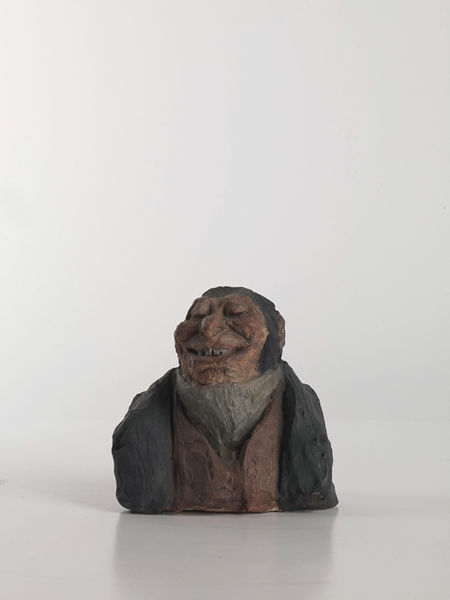
Titel: Graf Auguste-Hilarion de Kératry
Künstler: Honoré Daumier
Standort: Karlsruhe
Institution: Staatliche Kunsthalle Karlsruhe
Schlagwörter: blau, dunkel, kopf, mann, schatten, umhang, weiß, grob, braun, brust, bunt, grau, haar, hell, holz, mund, nase, ohr, schwarz, stirn, rot, schal, tuch, alt, anzug, bart, hemd, jacke, augen, falten, gesicht, kragen, mensch, bildnis, hals, halskrause, herr, portrait, porträt, boden, auge, figur, haare, mantel, augenbrauen, brustbild, frontal, kinn, lippe, lippen, ohren, rosa, schulter, affe, keramik, skulptur, statue, ton, lächeln, farbig, wangen, man, backen, lehm, abstrakt, farbe, klein, material, romantik, frack, karikatur, dick, falte, büste, glatze, halstuch, dunkelrot, mimik, plastik, wange, oberkörper, sakko, weste, geschlossen, lider, bauer, bemalt, foto, fotografie, fett, bad, lachen, offen, blind, denken, spanisch, torso, traum, ironie, satire, hässlich, koloriert, koteletten, entwurf, augenlider, lustig, portrai, kotletten, geschlossene augen, daumier, dicker mann, grinsen, honore daumier, schnitzerei, zähne, grimasse, männlich, wesen, rollkragen, bozzetto, zwerg, braune, trinker, freundlich, breit, gefasst, gips, fotographie, träumen, pullover, lacht, bozetto, geschnitzt, installation, wertvoll, grotesk, kapuze, fratze, zahn, bildhauer, selbstgefällig, verzerrt, terrakotta, jude, verschmitzt, gnom, lachend, zufrieden, sacko, zahnlücke, riese, knollnase, tonfigur, holzschnitzerei, farbig gefasst, jurist, bard, troll, klotz, knete, karikiert, lachfalten, kein bild, bun, geöffneter mund, kotteletten, hängebacken, wicht, augen geschlossen, portraitbüste, pappmache, knollennase, porträtbüste, muind, kop, verschlagen, häme, entfremdet, halbbüste, 1900, zu, riot, horz, zächne, nmund, koteltten, affenmensc, torseo, vest, schaltuch, mensch-affe, halbtorso, portràt, grinsgesicht, #nase, ssakko, mimikstudie, schleft, hamsterbacken, schwarz braun blau, mann fratze holzskulptur schnitzerei, alter halbbüste grinsen nase weste, schwarzharig